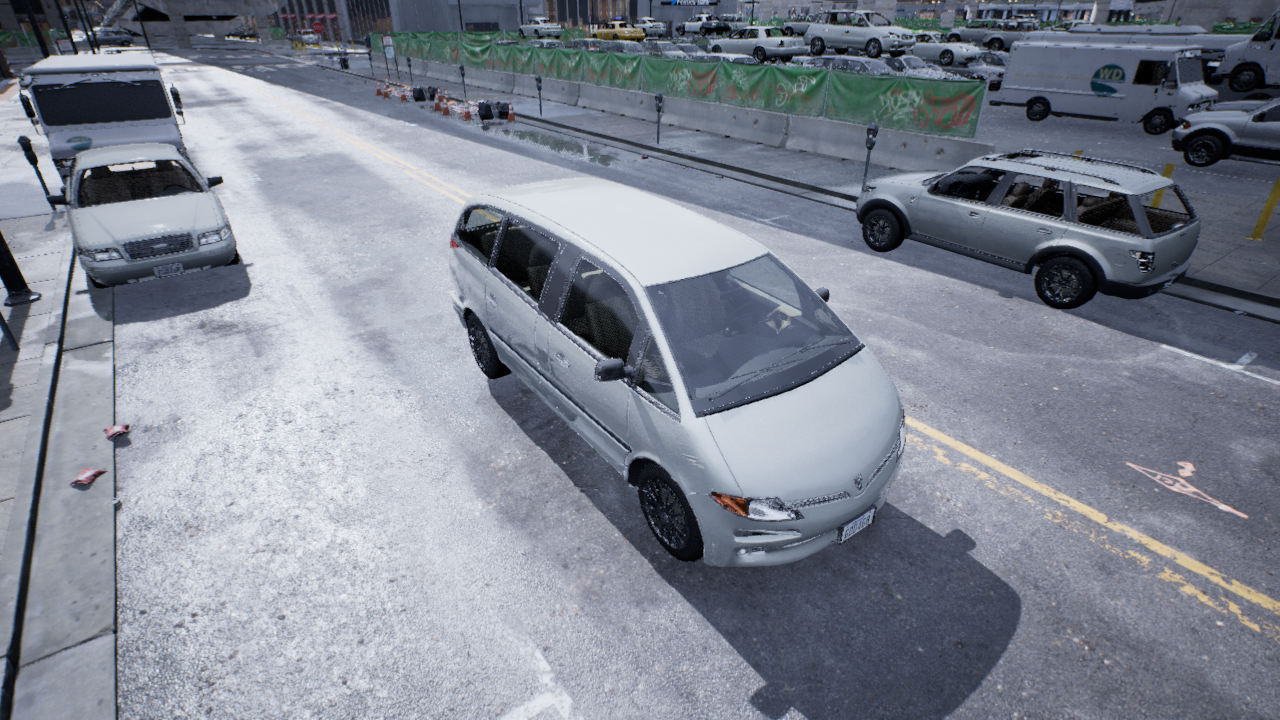
Venue: downtown
Lighting: overcast
Vehicle rig: minivan